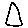
Label: triangle